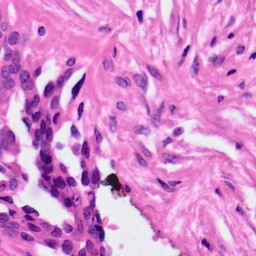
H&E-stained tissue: Ovarian